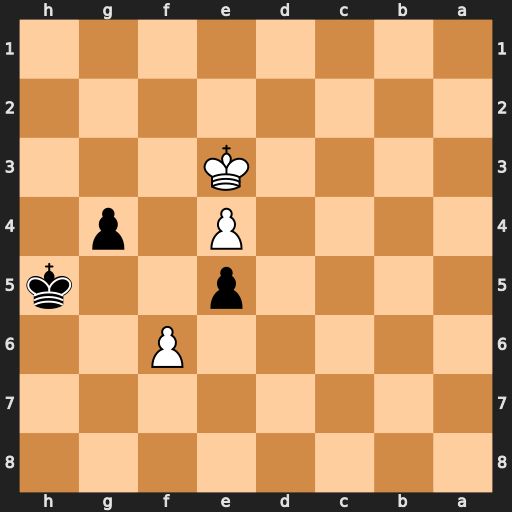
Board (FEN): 8/8/5P2/4p2k/4P1p1/4K3/8/8
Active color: b
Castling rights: -
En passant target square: -
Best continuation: Kg6 Kf2 Kxf6